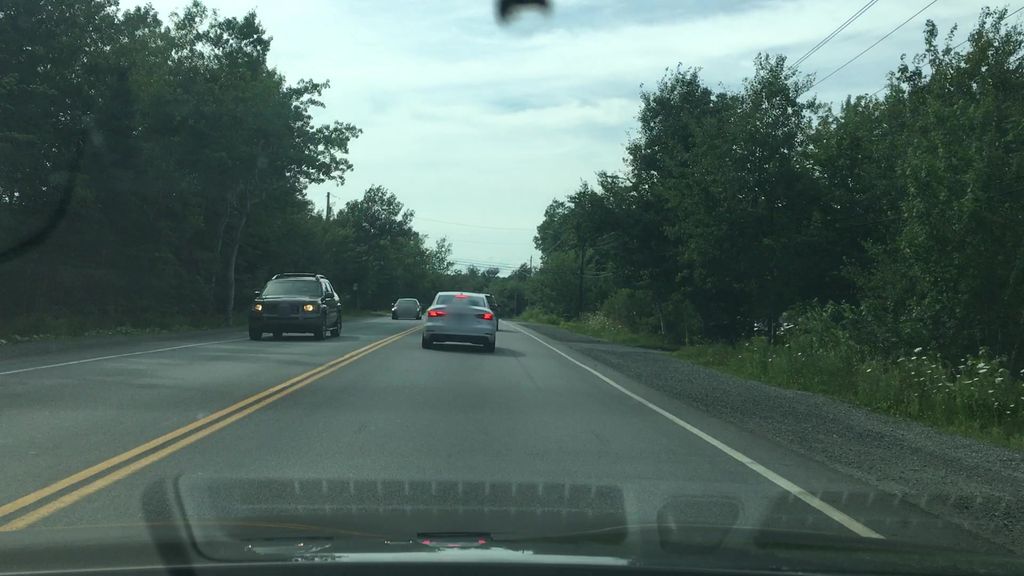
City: halifax